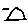
Label: triangle